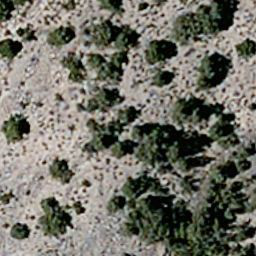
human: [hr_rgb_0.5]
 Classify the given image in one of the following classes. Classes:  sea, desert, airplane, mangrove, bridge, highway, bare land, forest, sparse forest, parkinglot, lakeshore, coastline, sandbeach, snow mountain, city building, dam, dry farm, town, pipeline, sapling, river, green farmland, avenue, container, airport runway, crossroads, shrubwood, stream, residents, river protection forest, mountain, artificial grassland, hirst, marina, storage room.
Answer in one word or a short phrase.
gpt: sparse forest